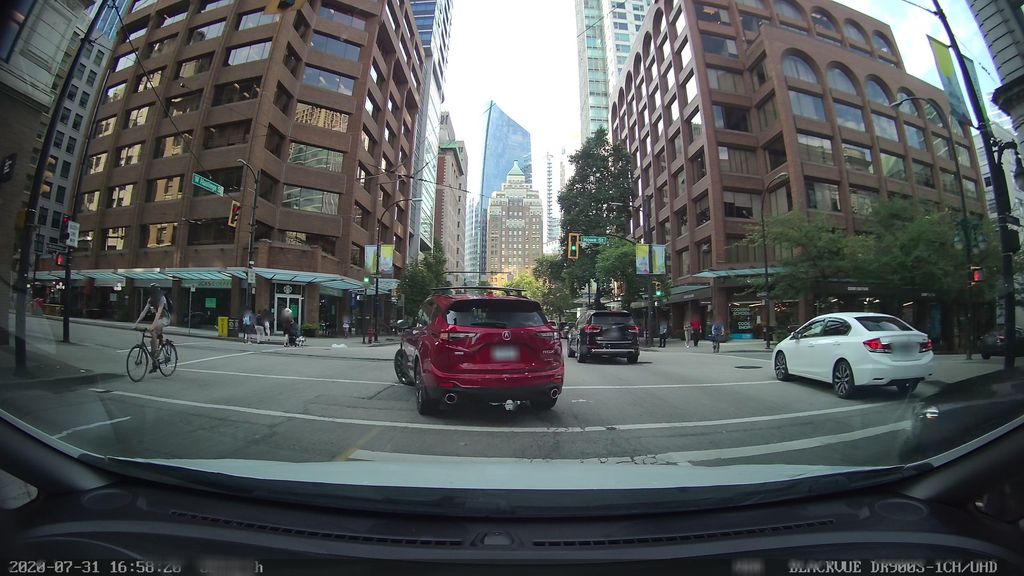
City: vancouver